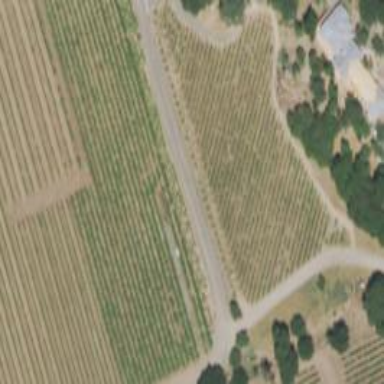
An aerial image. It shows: Vineyard with wine grapes as the crop.